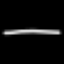
Label: line